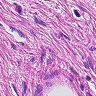
Metastatic tissue present: no